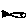
Label: fish